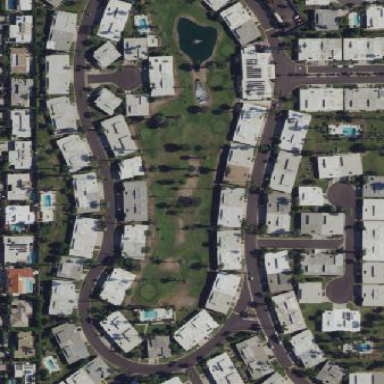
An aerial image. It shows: Golf course surrounded by greenery.